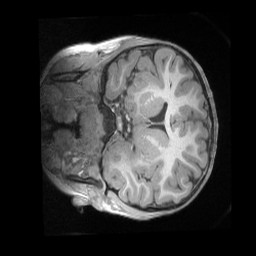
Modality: T1w
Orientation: coronal
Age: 4
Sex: male
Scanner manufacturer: siemens
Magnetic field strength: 3 T
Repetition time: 2.53 s
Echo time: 0.00164 s